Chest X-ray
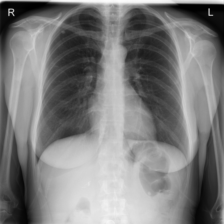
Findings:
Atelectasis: negative
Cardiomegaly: negative
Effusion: negative
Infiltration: negative
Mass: negative
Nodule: positive
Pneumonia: negative
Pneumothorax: negative
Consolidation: negative
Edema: negative
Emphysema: negative
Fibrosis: negative
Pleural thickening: negative
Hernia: negative